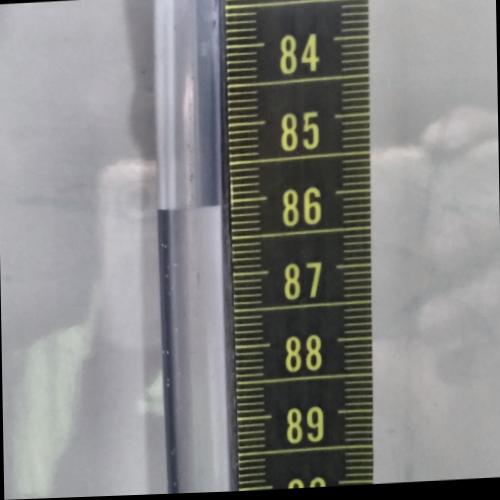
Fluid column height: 86.0 cm